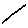
Label: line